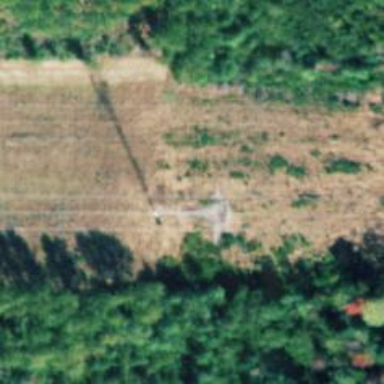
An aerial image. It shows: Lattice structure tower used for power transmission.